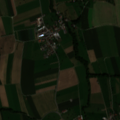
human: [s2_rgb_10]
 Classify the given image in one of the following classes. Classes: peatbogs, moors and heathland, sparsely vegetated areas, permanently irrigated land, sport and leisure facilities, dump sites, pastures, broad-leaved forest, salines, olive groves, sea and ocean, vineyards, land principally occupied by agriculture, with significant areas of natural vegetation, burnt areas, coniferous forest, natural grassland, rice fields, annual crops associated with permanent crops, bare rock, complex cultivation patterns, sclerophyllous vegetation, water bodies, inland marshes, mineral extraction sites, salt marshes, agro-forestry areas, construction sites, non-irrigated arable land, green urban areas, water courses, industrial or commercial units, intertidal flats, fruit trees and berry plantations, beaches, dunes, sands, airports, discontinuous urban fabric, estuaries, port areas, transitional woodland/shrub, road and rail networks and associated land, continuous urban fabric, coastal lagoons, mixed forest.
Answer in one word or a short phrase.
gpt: discontinuous urban fabric, non-irrigated arable land, complex cultivation patterns